Question: Below is a picture of the References Window from the Heap Dump of a JavaFX application profiled using the Netbeans Profiler.
Can anyone tell me what this means?
What are in the "field", "type", and "value" columns?
Also, what does the blue and red arrow on JNI global mean?
Why is "classLoader" enclosed in less than (<) and greater than (>) signs?
Which references which anyway?
Any more points to remember?

I tried searching for these already, but I can't seem to find the answers.
Thank you very much!
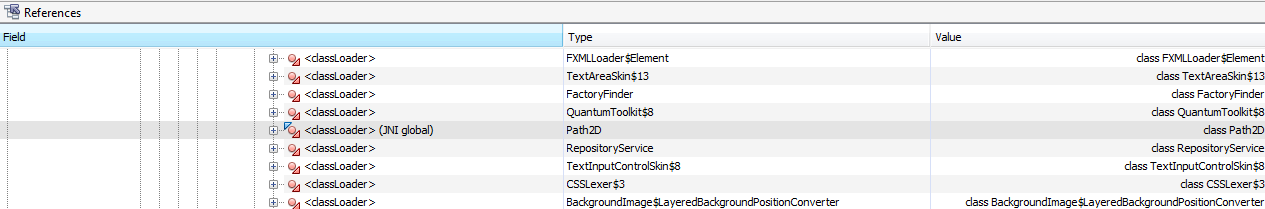
Answer: The 'References Window' shows you the places from where your particular instanced is referenced.
'Field' is the field which keeps the reference. The 'Type' and 'Value' identify the referer instance.
The annotation icons (eg. the blue arrow) are described in the UI.
The '<classloader>' is formatted like this because it is not a real field. Rather it is an implicit relation between the class and its classloader.